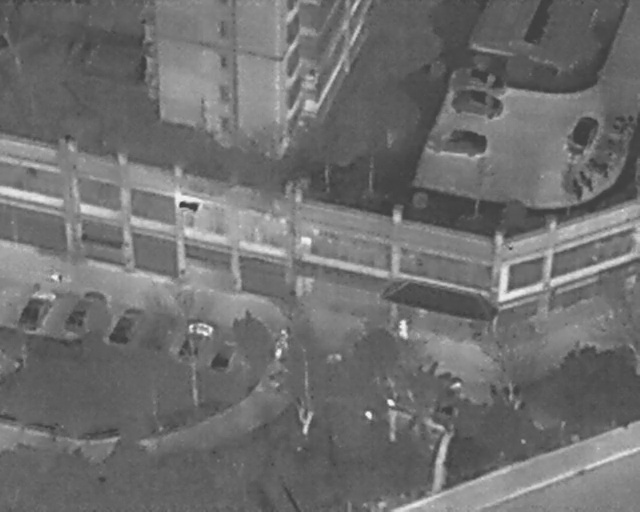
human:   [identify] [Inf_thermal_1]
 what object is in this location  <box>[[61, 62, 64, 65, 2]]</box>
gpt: <ref>1 medium person at the center</ref>